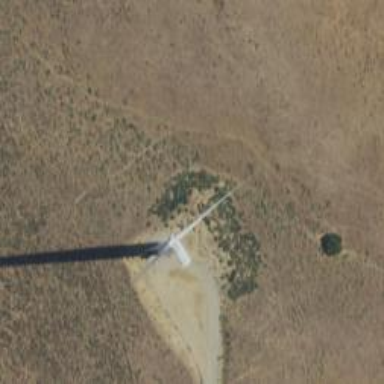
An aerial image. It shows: Wind generator in the form of horizontal axis wind turbine.